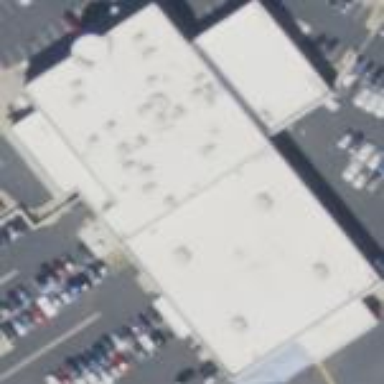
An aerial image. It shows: Commercial building housing car shop.